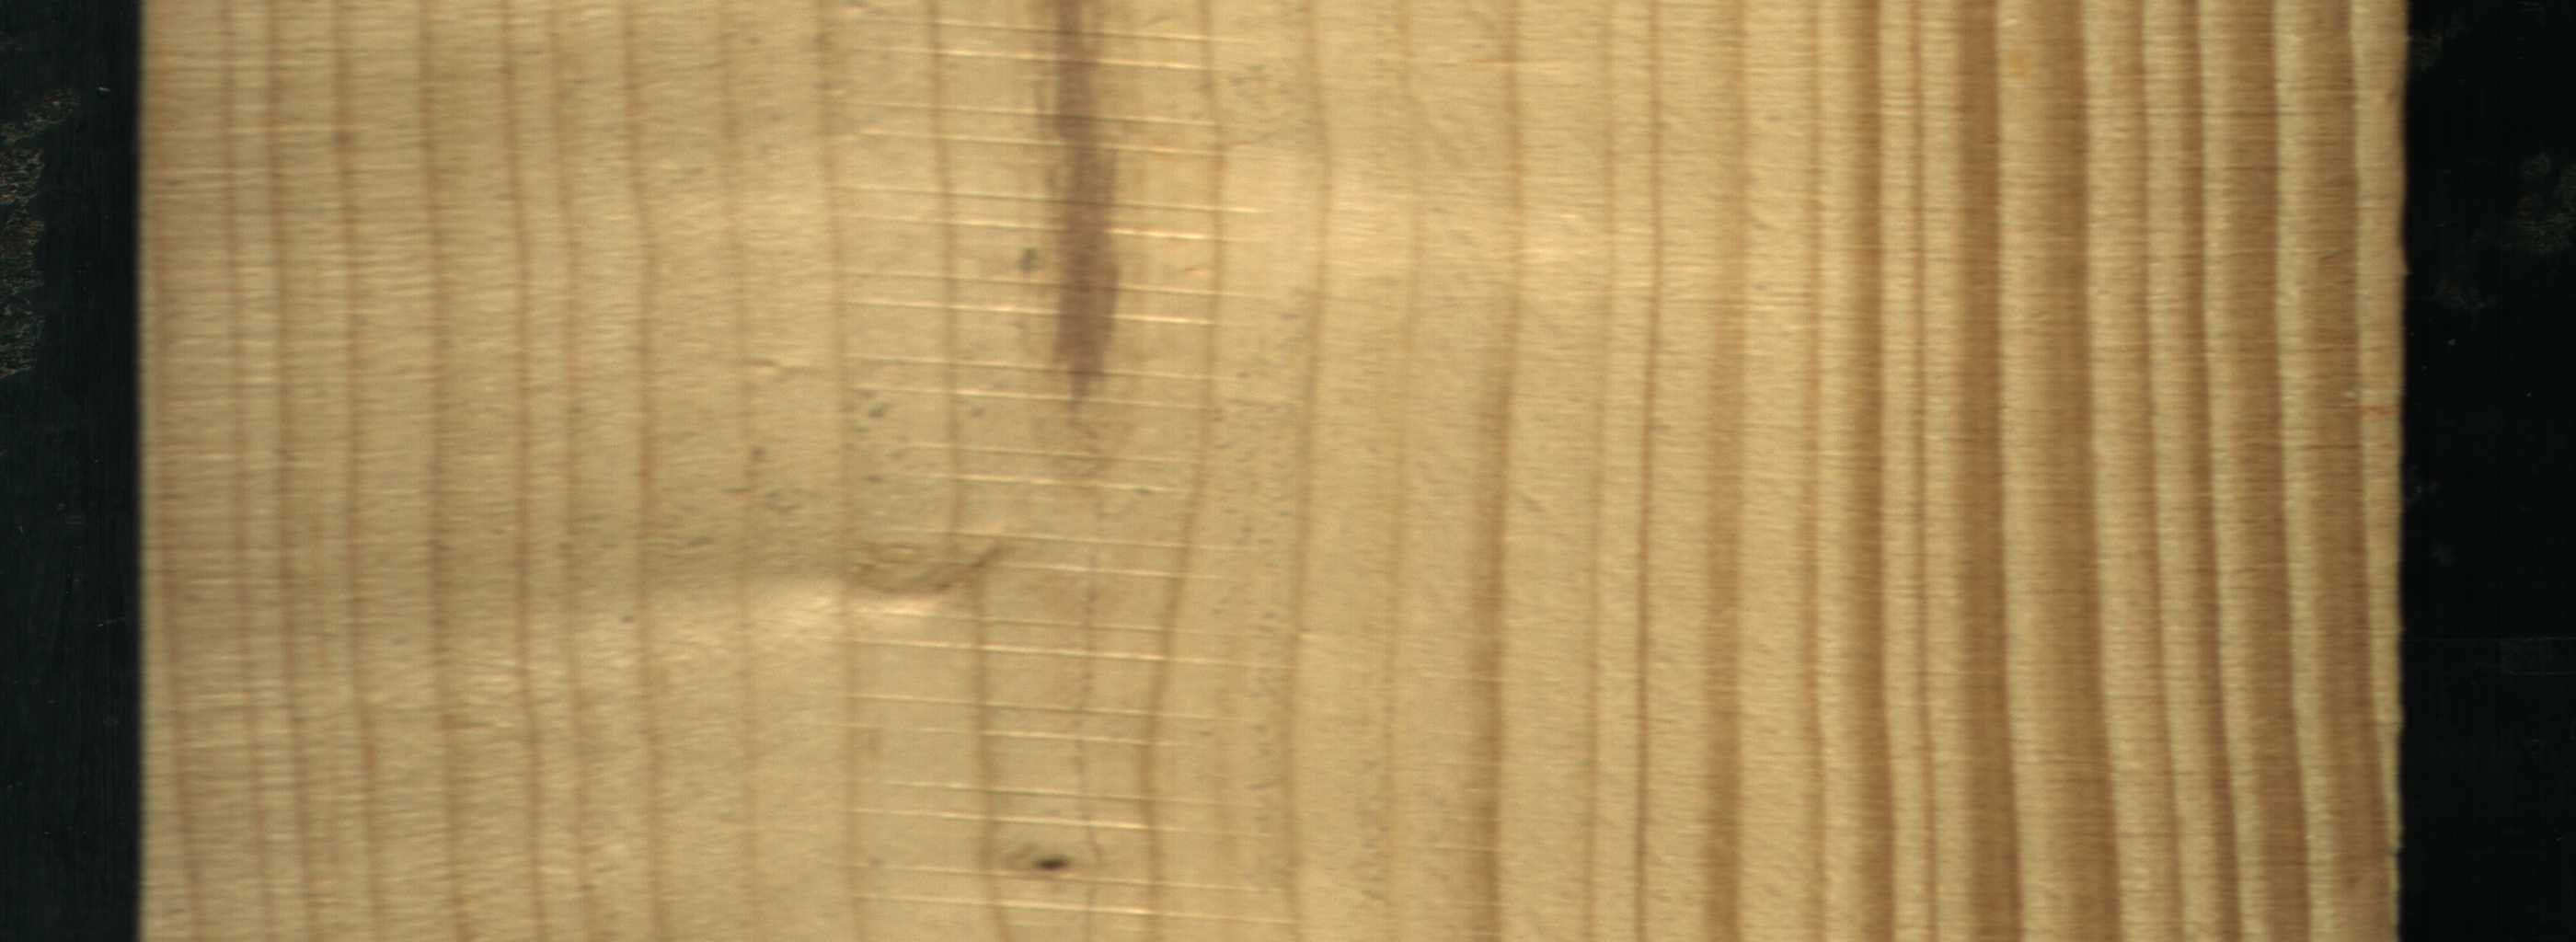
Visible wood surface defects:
Quartzity
Live_Knot